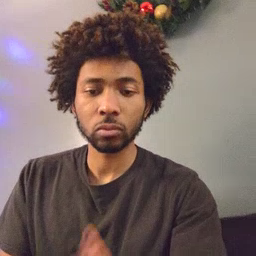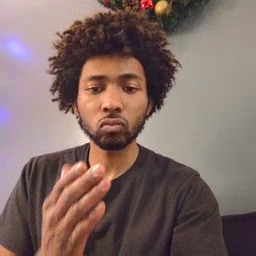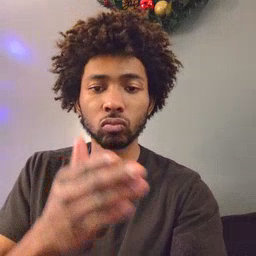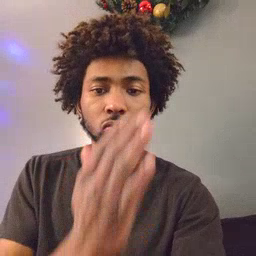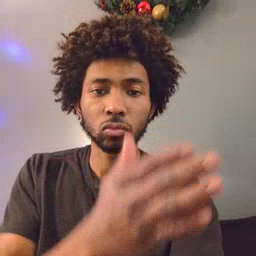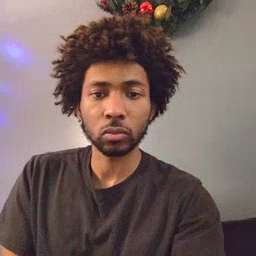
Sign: boat